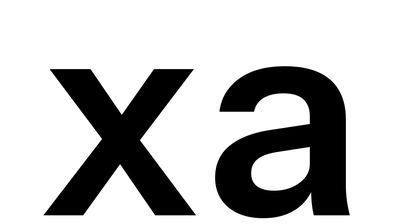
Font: InstrumentSans_SemiBold